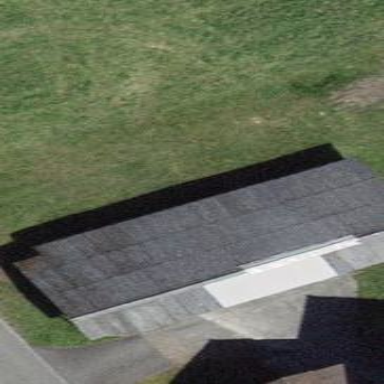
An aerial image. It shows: Shed.